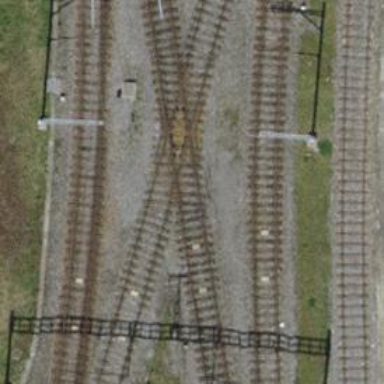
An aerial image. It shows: Railway crossing.